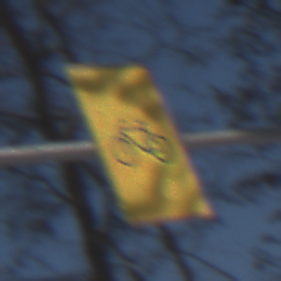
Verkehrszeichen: RadverkehrOhnePfeilsymbol
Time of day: MorningAfternoon
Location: Outdoor (Special)
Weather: Clear
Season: Winter
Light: Natural